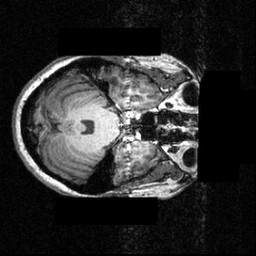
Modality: T1w
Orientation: axial
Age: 25
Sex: female
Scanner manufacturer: siemens
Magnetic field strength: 3.951 T
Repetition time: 1.5 s
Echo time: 0.00335 s